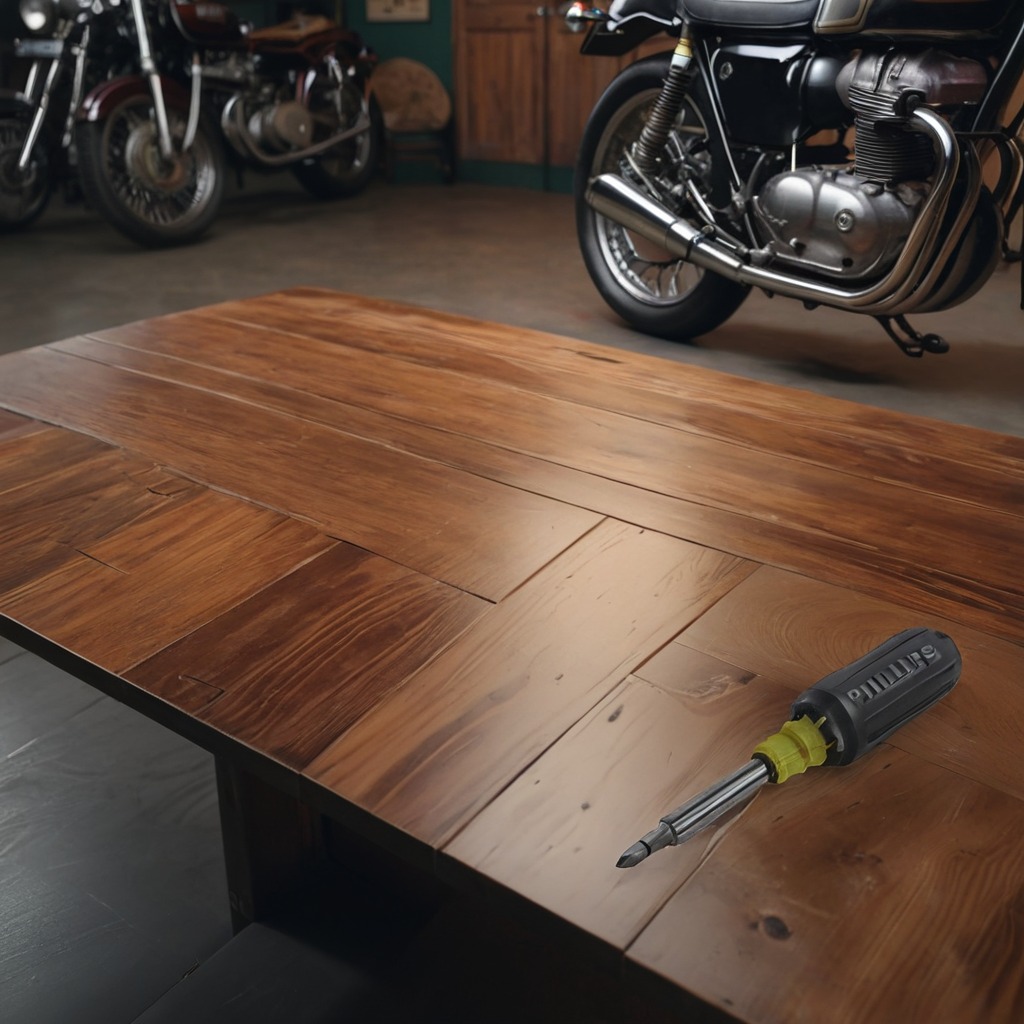
A screwdriver is lying on the wooden table in a vintage motorcycle garage.